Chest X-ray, PA view. Patient: 60 years old, sex M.
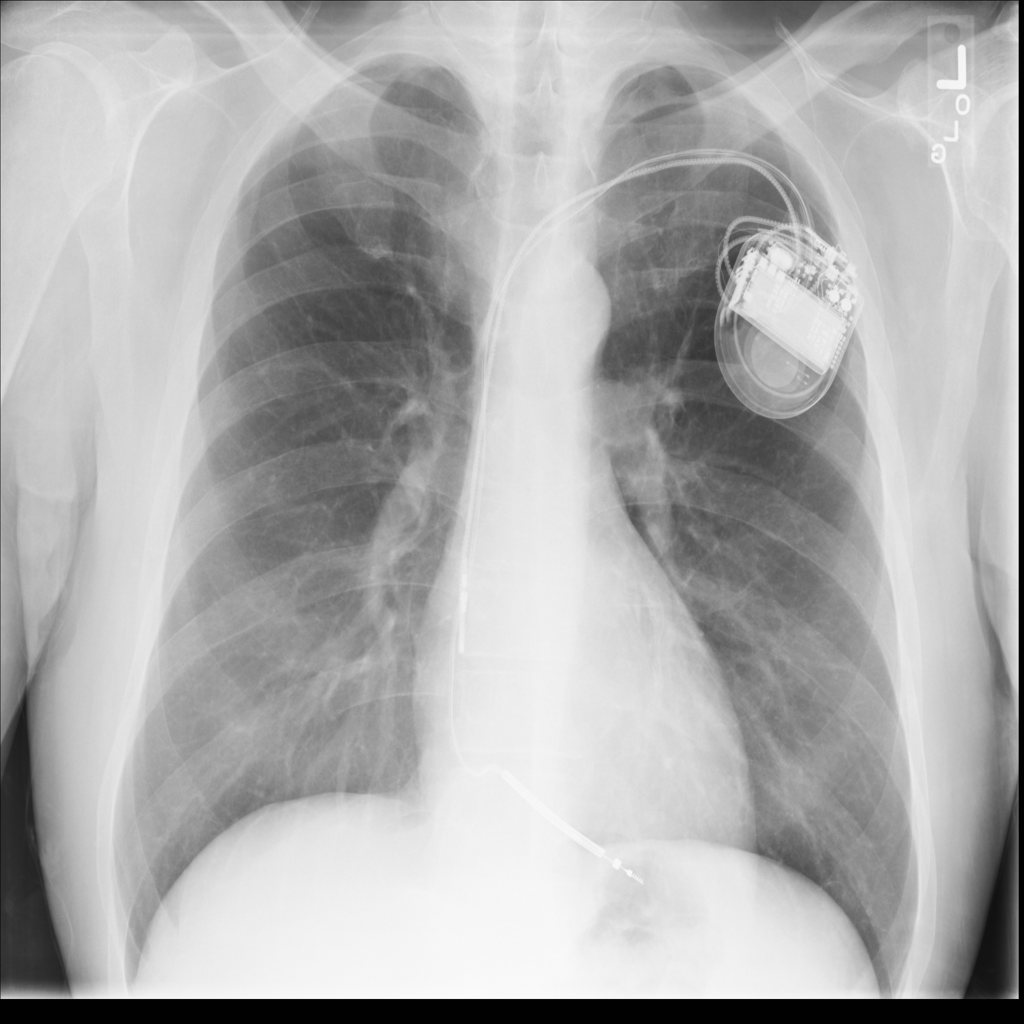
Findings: No Finding